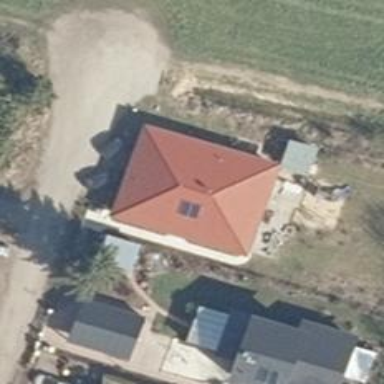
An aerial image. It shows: Simple and straightforward house.